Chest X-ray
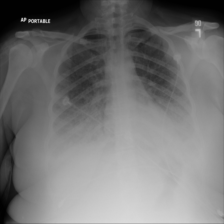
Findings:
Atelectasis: positive
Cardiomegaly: negative
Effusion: negative
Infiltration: positive
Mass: negative
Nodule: negative
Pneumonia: negative
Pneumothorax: negative
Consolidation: negative
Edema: positive
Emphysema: negative
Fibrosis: negative
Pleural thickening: negative
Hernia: negative